【题型】填空题　【知识点】解析几何　【难度】easy
已知抛物线 $C: y^2 = 2px (p > 0)$ 的焦点为 $F$，准线 $l$ 上有两点 $A$、$B$，若 $\triangle FAB$ 为等腰直角三角形且面积为 8，则抛物线 $C$ 的标准方程是\_\_\_\_\_\_\_\_.
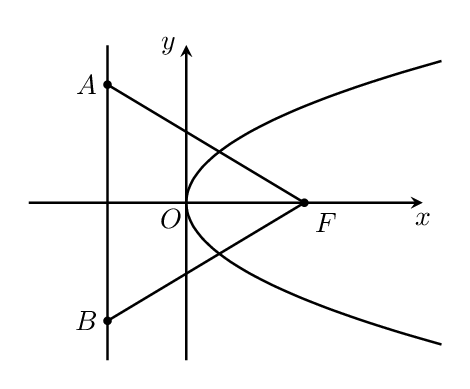
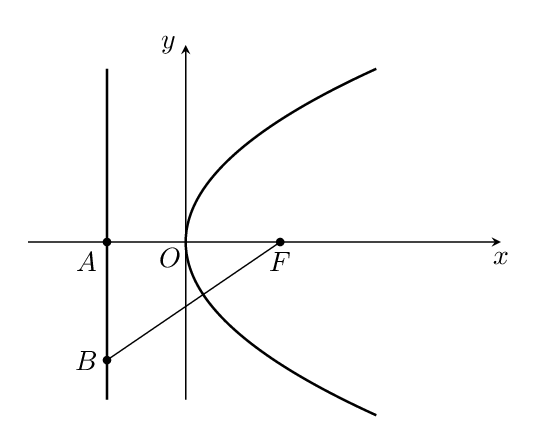
【解答】
\noindent \textbf{【答案】} $y^2=4\sqrt{2}x$或$y^2=8x$

\vspace{0.2cm}
\noindent \textbf{【分析】} 分$\angle AFB=\dfrac{\pi}{2}$或$\angle FAB=\dfrac{\pi}{2}(\angle FBA=\dfrac{\pi}{2})$两种情况讨论，由面积列方程即可求解

\vspace{0.2cm}
\noindent \textbf{【详解】} 由题意得，当$\angle AFB=\dfrac{\pi}{2}$时，$S_{\triangle AFB}=\dfrac{1}{2}\times 2p\times p=8$，解得$p=2\sqrt{2}$；

当$\angle FAB=\dfrac{\pi}{2}$或$\angle FBA=\dfrac{\pi}{2}$时，$S_{\triangle AFB}=\dfrac{1}{2}p^2=8$，解得$p=4$，

所以抛物线的方程是$y^2=4\sqrt{2}x$或$y^2=8x$.

故答案为：$\boldsymbol{y^2=4\sqrt{2}x}$或$\boldsymbol{y^2=8x}$